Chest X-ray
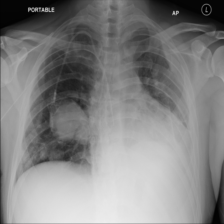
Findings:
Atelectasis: negative
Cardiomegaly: negative
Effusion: negative
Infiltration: negative
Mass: positive
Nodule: positive
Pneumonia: negative
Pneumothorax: negative
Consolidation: negative
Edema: negative
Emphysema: negative
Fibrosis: negative
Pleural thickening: negative
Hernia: negative